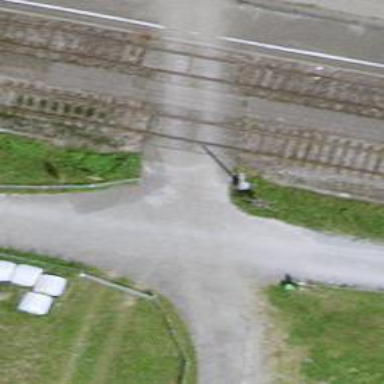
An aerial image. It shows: Level crossing along the railway.